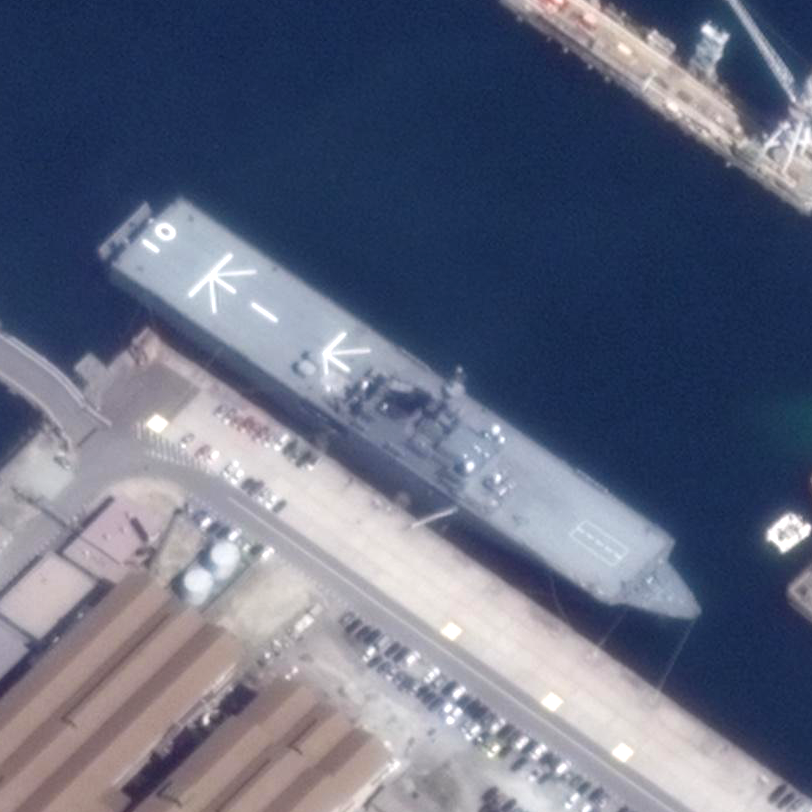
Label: assault